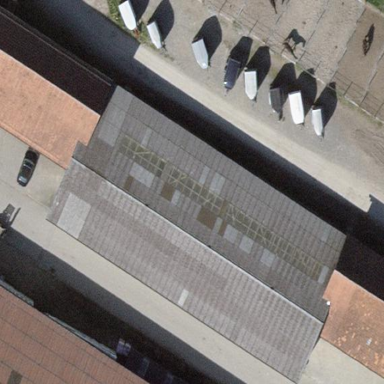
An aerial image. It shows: Stable building.